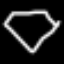
Label: diamond